Field crop: maize
Growth stage: 1
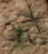
Species: lolium